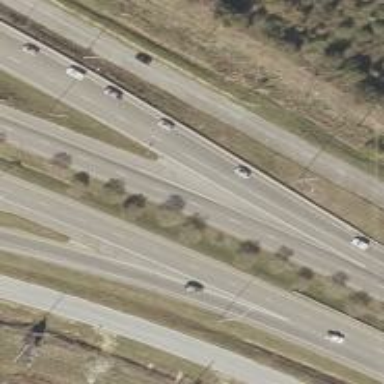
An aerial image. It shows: Trunk link road with asphalt surface.